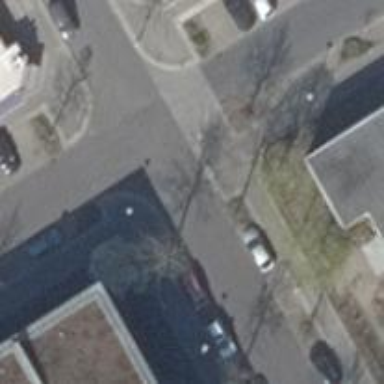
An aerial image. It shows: Unmarked road crossing.